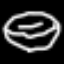
Label: donut